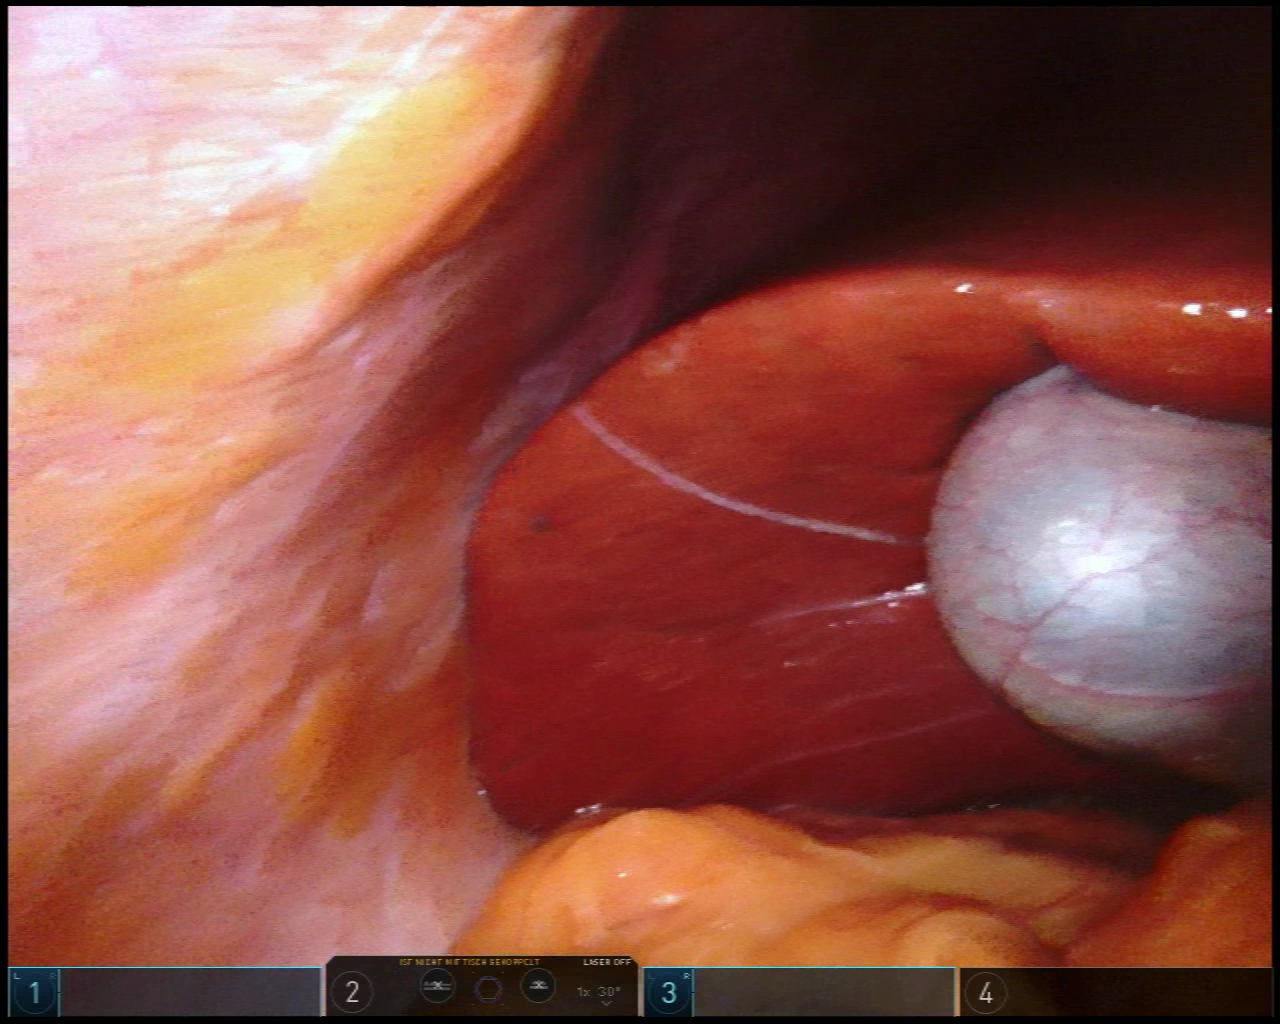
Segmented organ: liver
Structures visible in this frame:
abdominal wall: yes
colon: no
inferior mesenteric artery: no
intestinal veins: no
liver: yes
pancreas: no
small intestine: no
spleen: no
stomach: no
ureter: no
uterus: no
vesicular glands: no